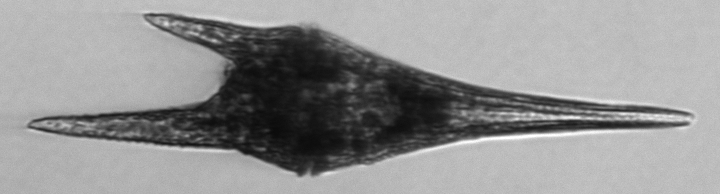
Label: Tripos_furca